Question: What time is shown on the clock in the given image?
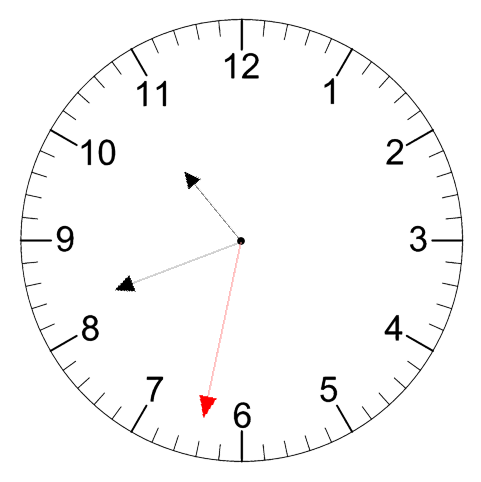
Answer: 10:41:32